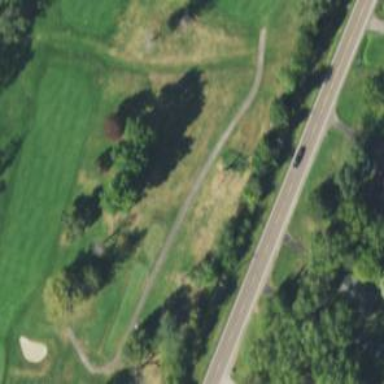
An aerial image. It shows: Service road designated as golf cart path.